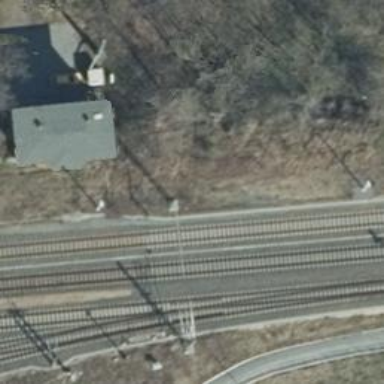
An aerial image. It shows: Abandoned railway siding.